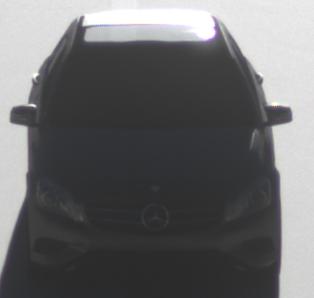
Make: Mercedes-Benz
Model: A 180
Detailed model: A-Class (176)
Model produced from: 2012/09
Model produced until: 2015/07
Doors: 5
Color: gray
Road condition: dry road
Daytime: morning or afternoon
Contrast: high contrast